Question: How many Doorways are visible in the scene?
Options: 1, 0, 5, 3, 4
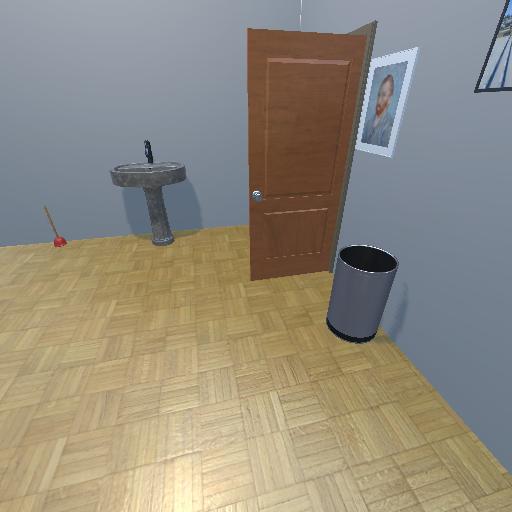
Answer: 1